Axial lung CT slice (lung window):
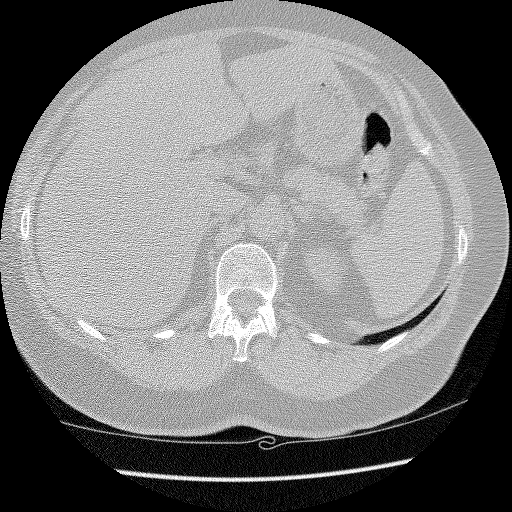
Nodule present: no